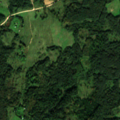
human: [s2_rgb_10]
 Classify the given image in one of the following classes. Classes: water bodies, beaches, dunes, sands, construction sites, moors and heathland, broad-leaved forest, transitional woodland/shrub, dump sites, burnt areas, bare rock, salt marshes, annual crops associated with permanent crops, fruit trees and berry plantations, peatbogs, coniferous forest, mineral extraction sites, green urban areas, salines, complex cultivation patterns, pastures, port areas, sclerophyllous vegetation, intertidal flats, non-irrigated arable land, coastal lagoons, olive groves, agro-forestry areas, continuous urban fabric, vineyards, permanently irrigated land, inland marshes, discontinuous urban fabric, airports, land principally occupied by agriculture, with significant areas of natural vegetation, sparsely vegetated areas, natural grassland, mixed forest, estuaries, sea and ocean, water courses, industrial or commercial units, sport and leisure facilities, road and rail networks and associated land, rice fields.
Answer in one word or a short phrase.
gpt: pastures, complex cultivation patterns, land principally occupied by agriculture, with significant areas of natural vegetation, broad-leaved forest, mixed forest